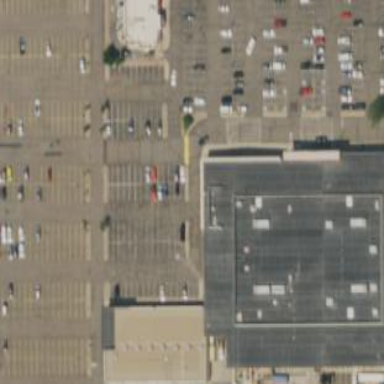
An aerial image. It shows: Commercial building.